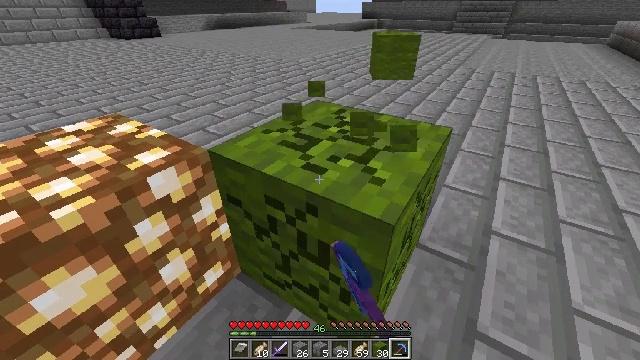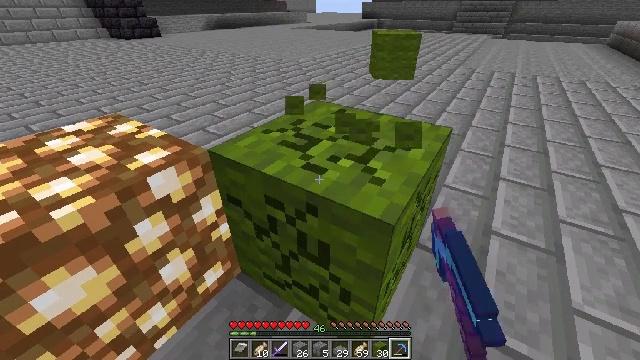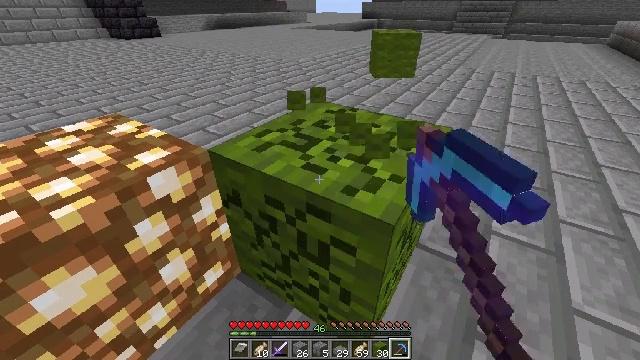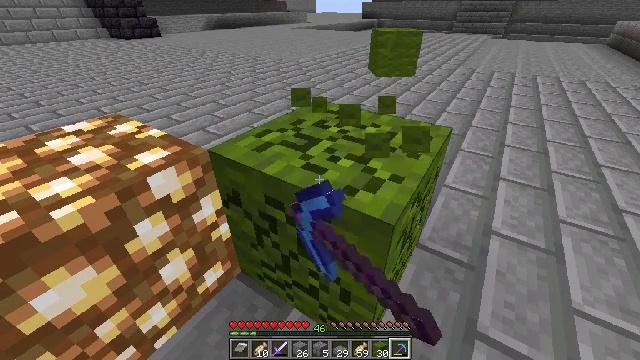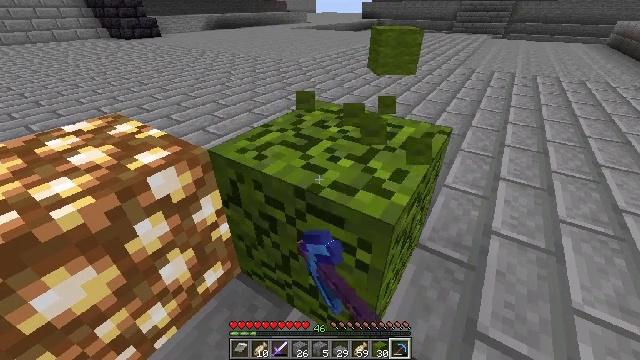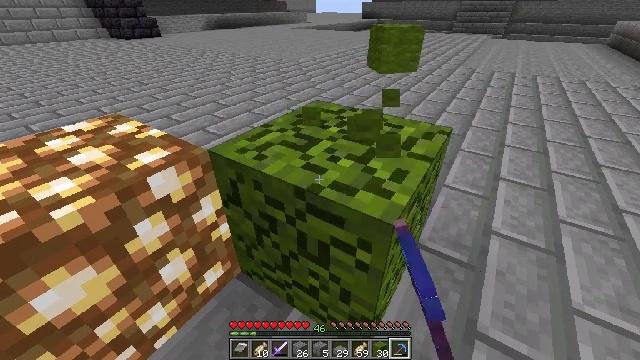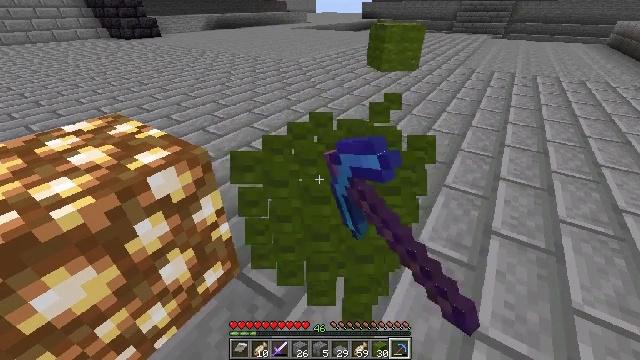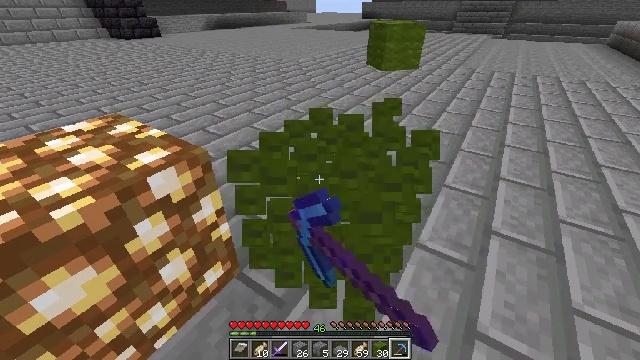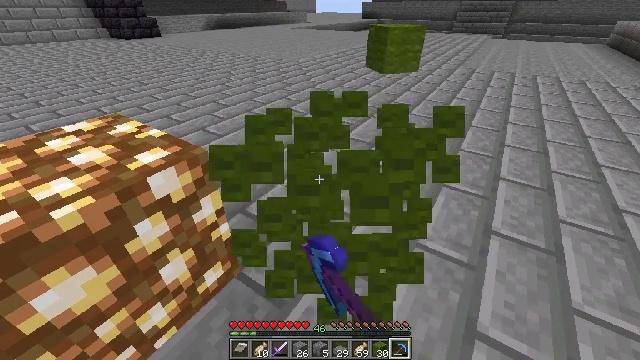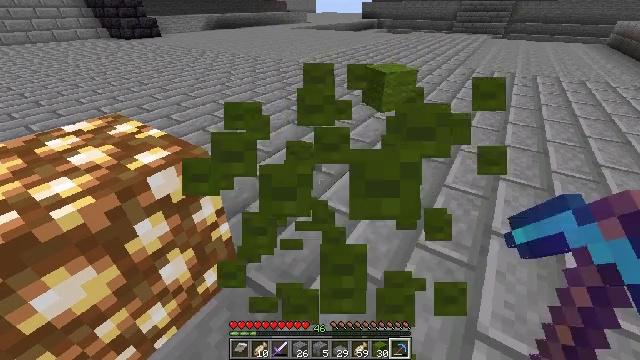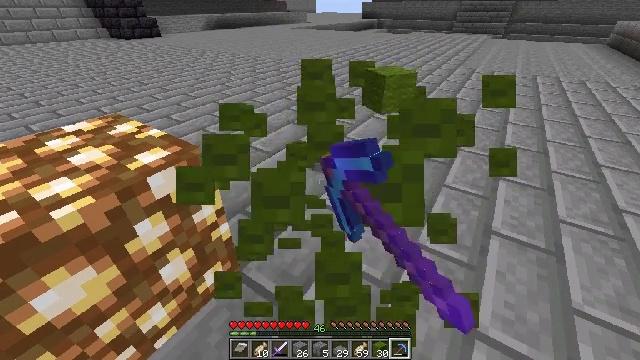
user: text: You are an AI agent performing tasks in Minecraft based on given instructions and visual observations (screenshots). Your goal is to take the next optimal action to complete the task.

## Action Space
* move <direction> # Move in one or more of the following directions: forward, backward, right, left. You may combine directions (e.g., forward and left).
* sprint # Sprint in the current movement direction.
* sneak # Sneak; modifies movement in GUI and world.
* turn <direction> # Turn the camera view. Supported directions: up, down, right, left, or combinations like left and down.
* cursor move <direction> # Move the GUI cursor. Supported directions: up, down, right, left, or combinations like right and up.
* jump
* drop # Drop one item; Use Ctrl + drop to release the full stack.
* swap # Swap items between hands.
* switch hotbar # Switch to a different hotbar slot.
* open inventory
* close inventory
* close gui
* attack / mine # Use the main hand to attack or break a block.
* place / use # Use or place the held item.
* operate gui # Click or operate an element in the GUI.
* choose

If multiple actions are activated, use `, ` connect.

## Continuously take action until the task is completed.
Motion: motion action
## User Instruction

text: Harvest the green wool block.
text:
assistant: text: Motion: attack / mine
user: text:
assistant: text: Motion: attack / mine
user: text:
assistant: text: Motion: attack / mine
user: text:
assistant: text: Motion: attack / mine
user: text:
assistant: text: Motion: attack / mine
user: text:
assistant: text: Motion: attack / mine
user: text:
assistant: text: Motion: attack / mine
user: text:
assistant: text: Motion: attack / mine
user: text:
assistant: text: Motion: attack / mine
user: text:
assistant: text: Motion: attack / mine
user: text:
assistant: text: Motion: attack / mine